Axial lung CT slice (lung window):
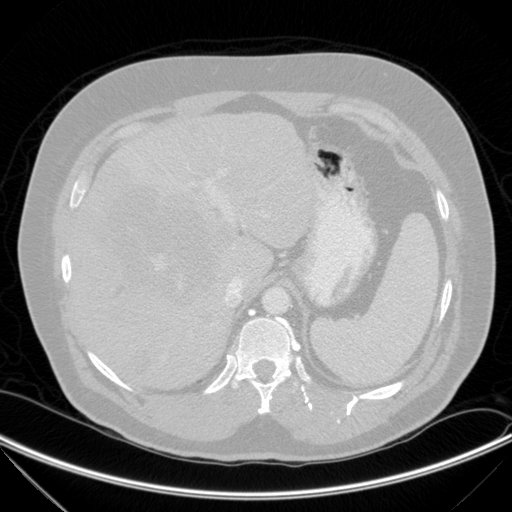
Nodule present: no